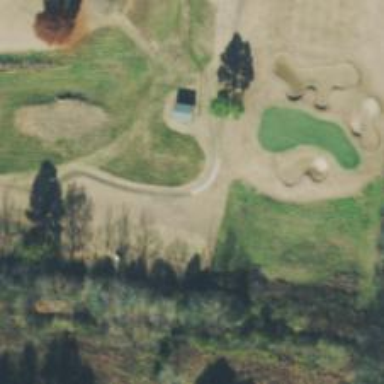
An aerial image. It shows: Path used for both walking and golf.